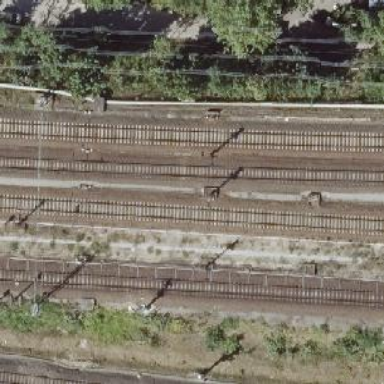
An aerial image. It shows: Railway signal.